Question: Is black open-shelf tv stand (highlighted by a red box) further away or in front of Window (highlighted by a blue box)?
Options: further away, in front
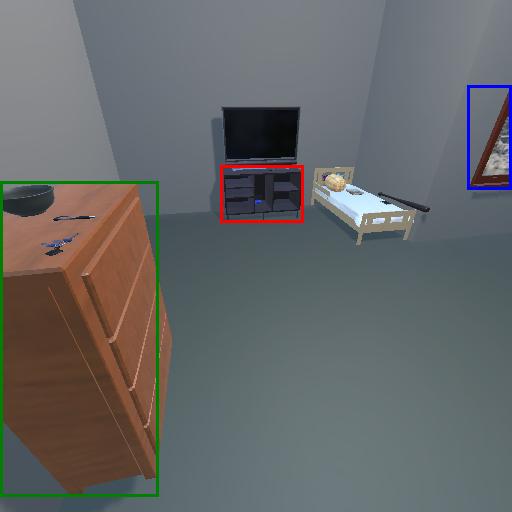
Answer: further away